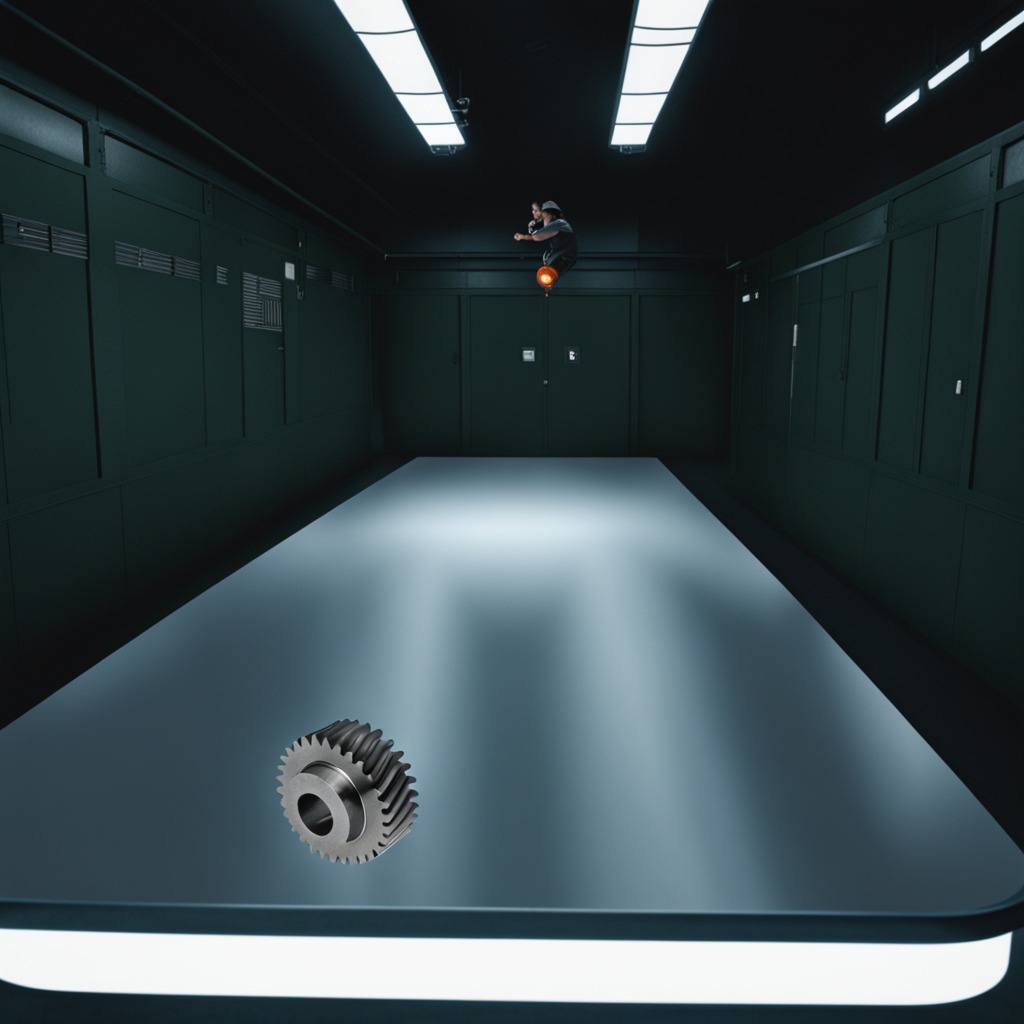
A steel gear with teeth is lying on a clean empty table in a railway signal maintenance room lit by harsh overhead fluorescents photorealistic surface textures crisp shadows high dynamic range